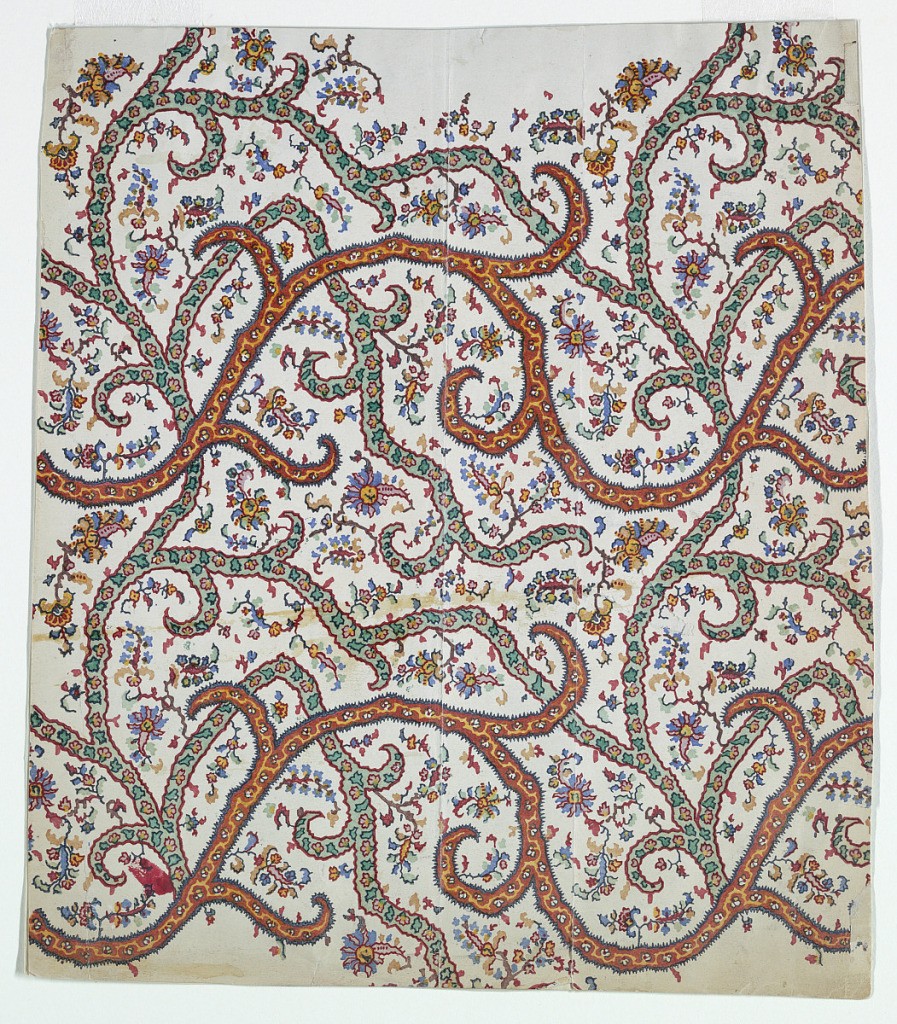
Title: Kashmir Design
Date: ca. 1875
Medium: Woodcut on paper
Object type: Print
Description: Allover design of vines in green and brown filled with small flowers on a white ground consisting of floral pattern in red, blue, green, and yellow.